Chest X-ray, AP view. Patient: 51 years old, sex M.
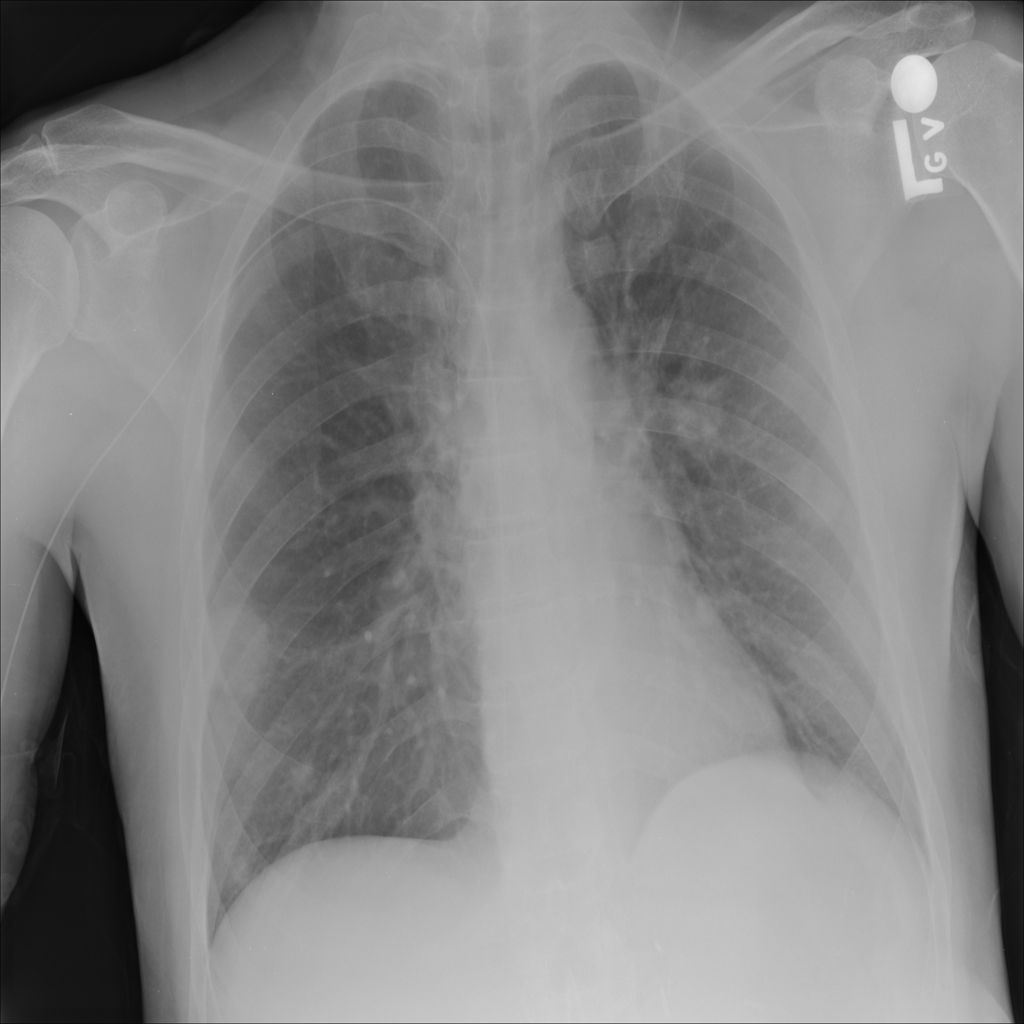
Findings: Mass